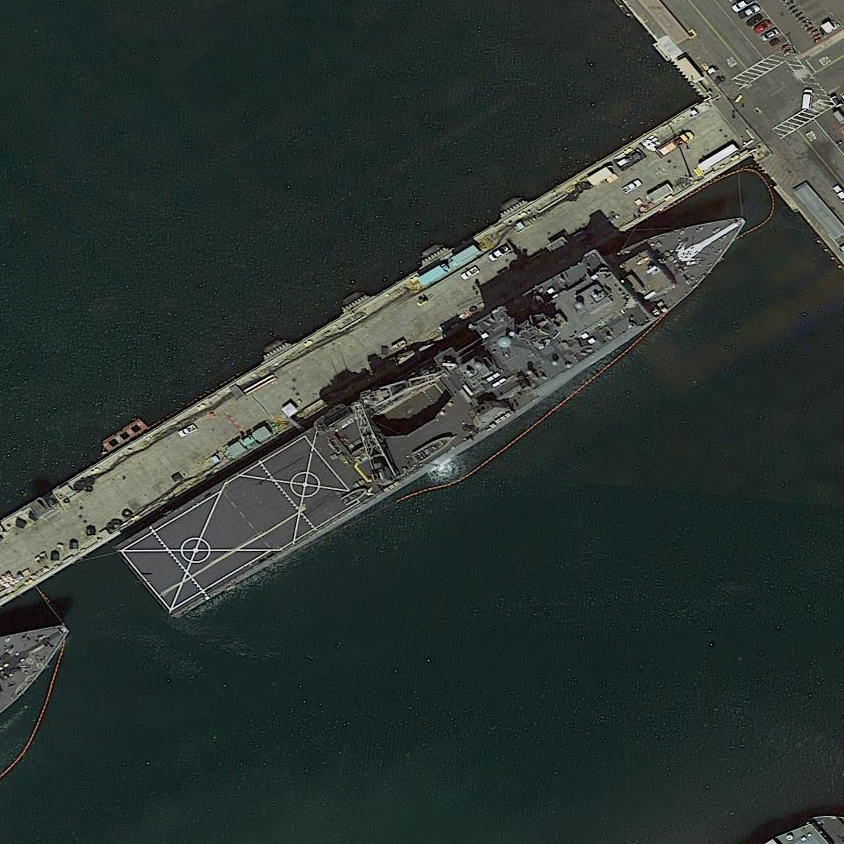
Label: combat